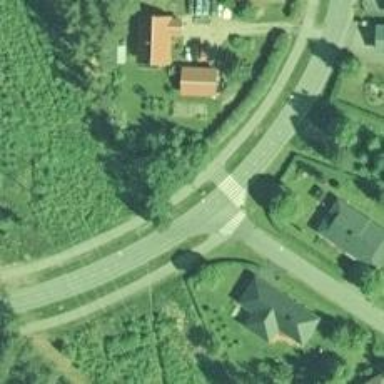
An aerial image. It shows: Cycleway.